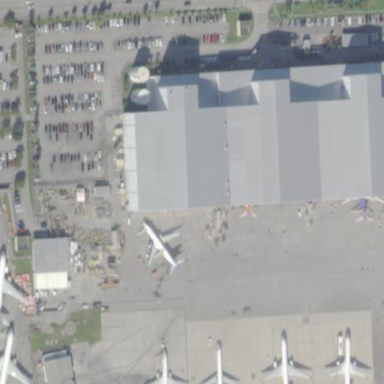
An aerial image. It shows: Hangar building located at airport.